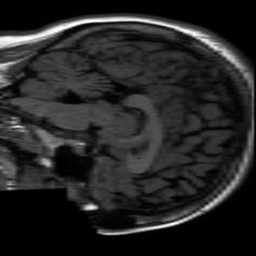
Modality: inplaneT1
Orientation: sagittal
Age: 19
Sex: female
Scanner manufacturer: ge
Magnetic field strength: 3 T
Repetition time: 2.297 s
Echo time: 0.02273 s